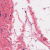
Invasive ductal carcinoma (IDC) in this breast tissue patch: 0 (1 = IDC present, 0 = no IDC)